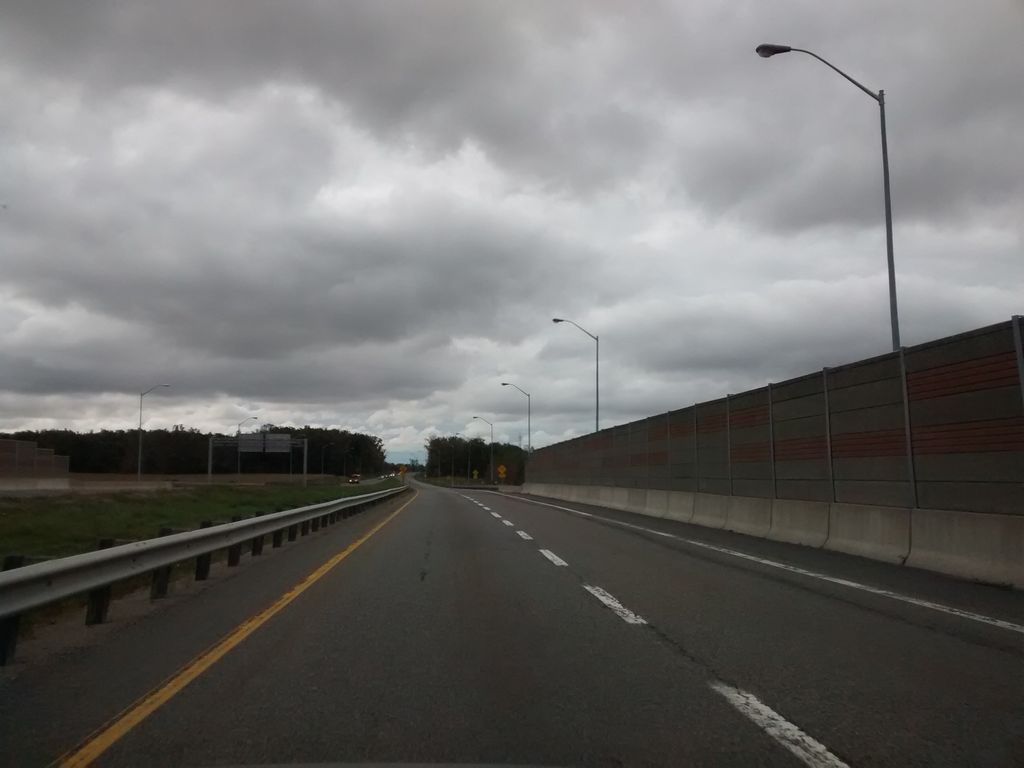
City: hamilton